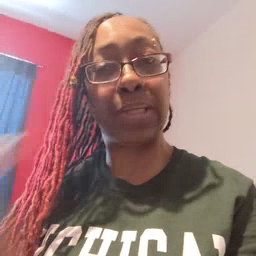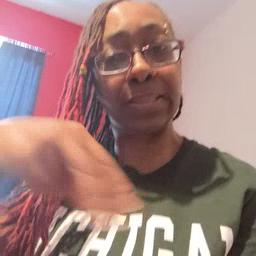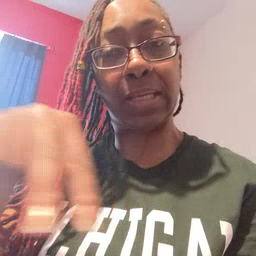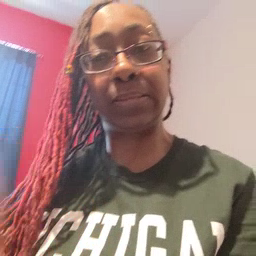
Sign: dance